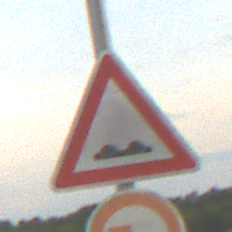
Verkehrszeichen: UnebeneFahrbahn
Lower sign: UeberholverbotKraftfahrzeuge
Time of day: SunriseSunset
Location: Outdoor (RoadRail)
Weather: PartlyCloudy
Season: NotSpecified
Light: Natural